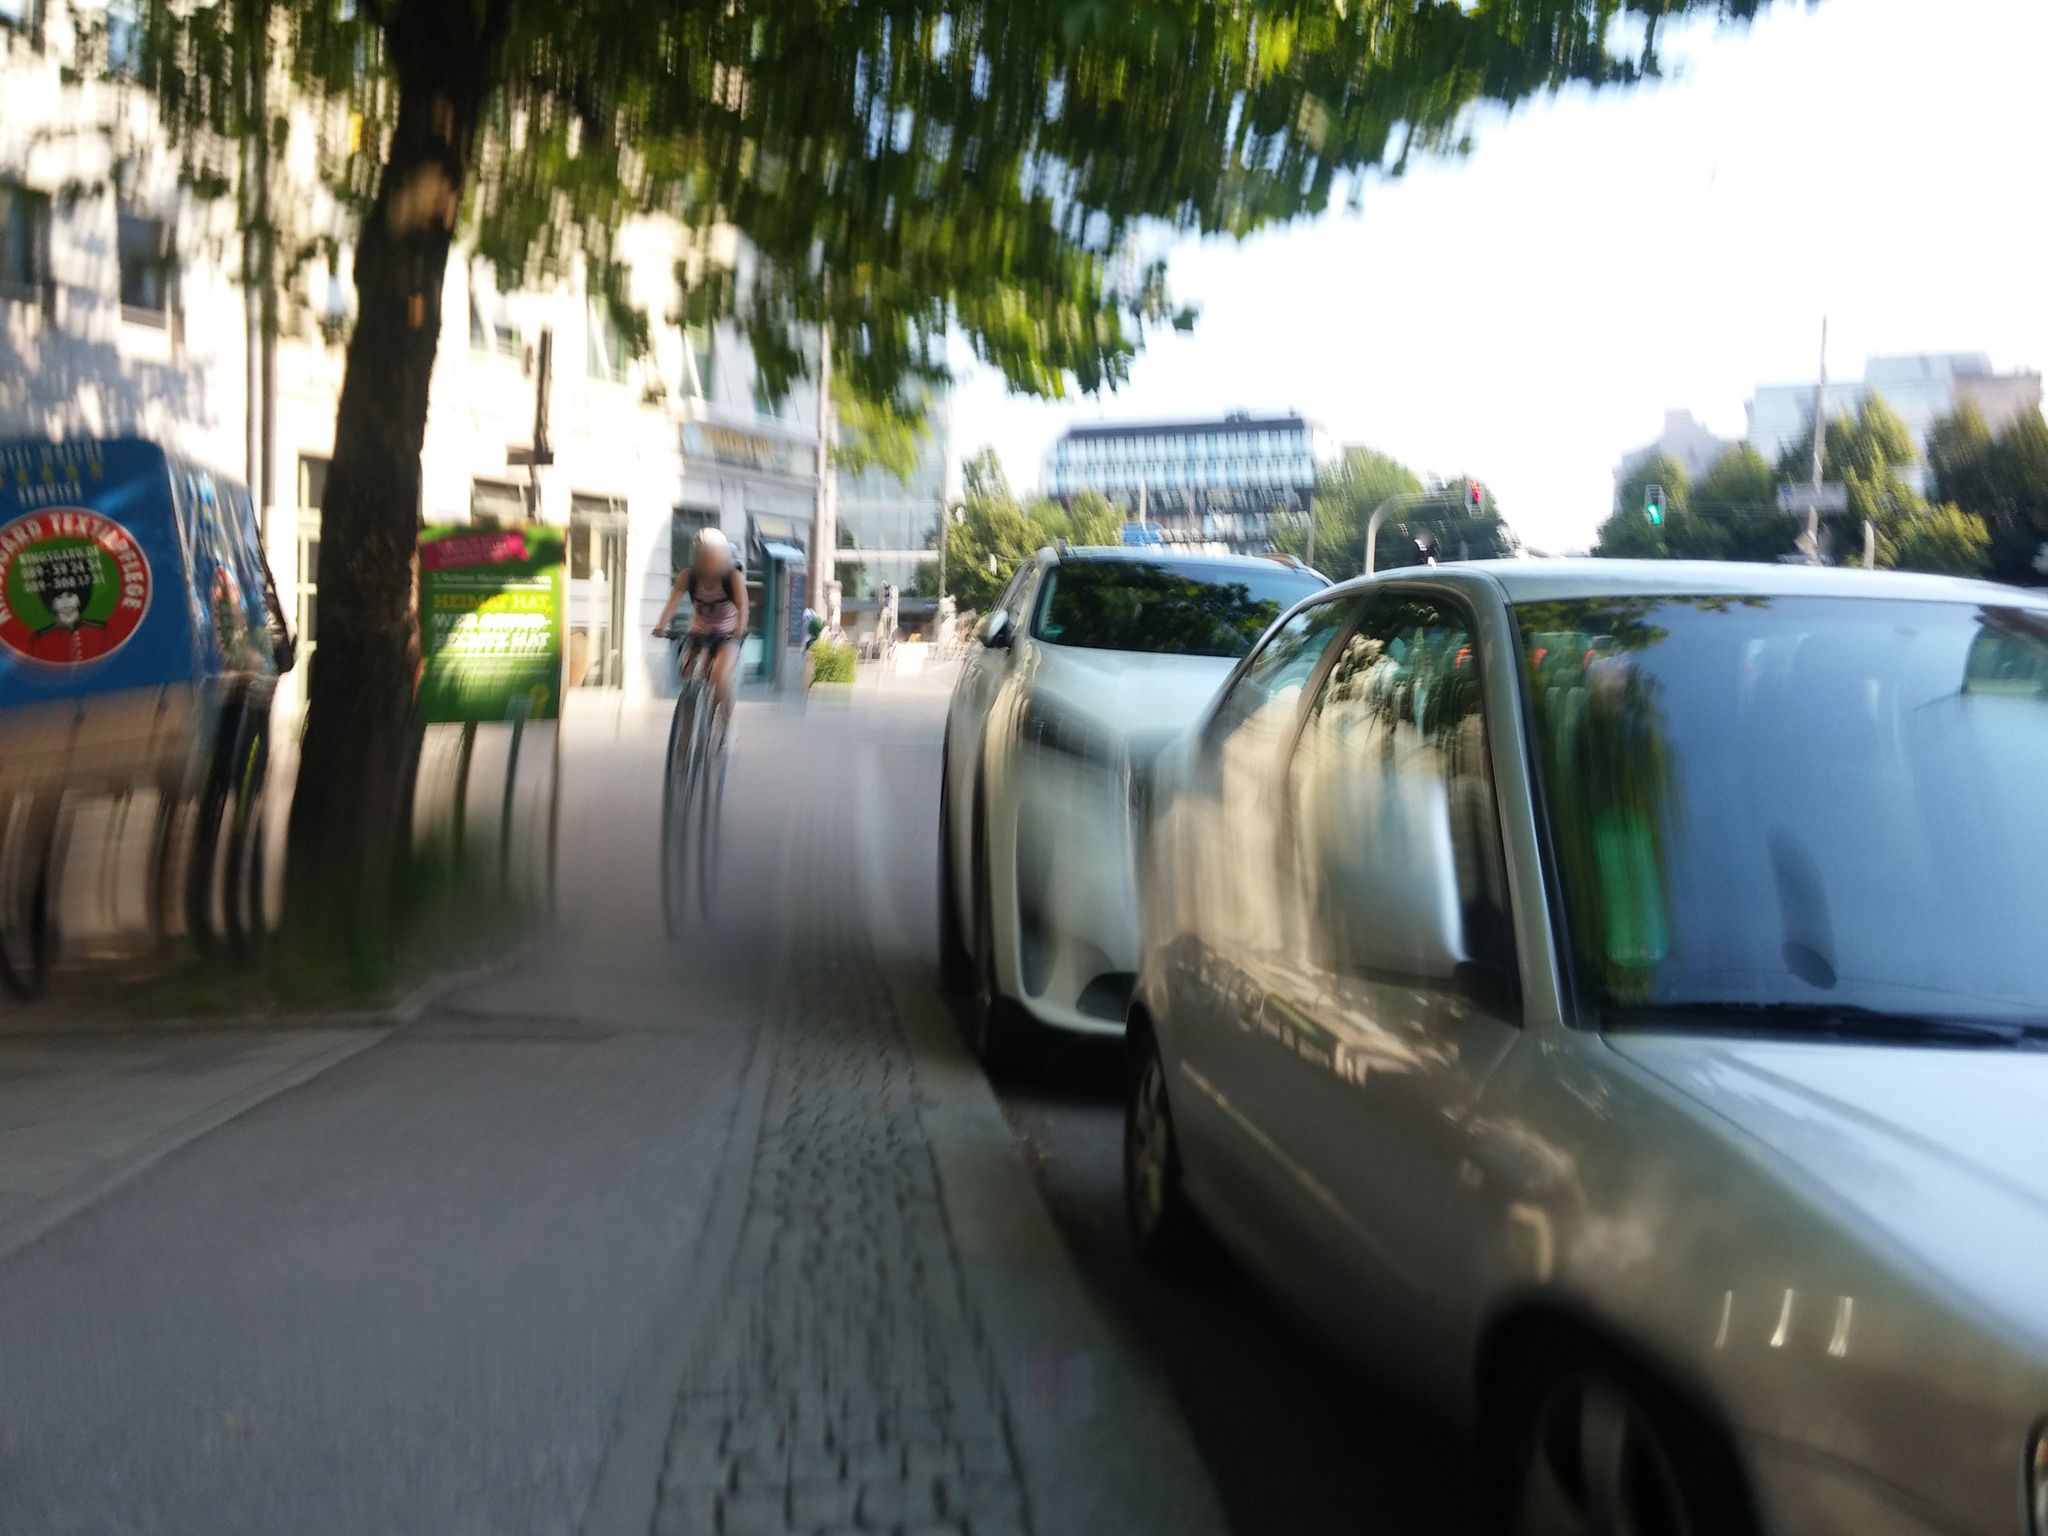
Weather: clear
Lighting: day
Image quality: slightly poor
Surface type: walking surface
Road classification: path
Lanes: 2
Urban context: urban centre
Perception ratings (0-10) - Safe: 3.01, Lively: 5.67, Beautiful: 9.69, Boring: 0.54, Depressing: 7.17, Wealthy: 5.43